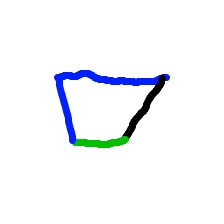
Shape: trapezoid